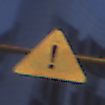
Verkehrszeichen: Gefahrenstelle
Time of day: Night
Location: Outdoor (Urban)
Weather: PartlyCloudy
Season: NotSpecified
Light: Artificial